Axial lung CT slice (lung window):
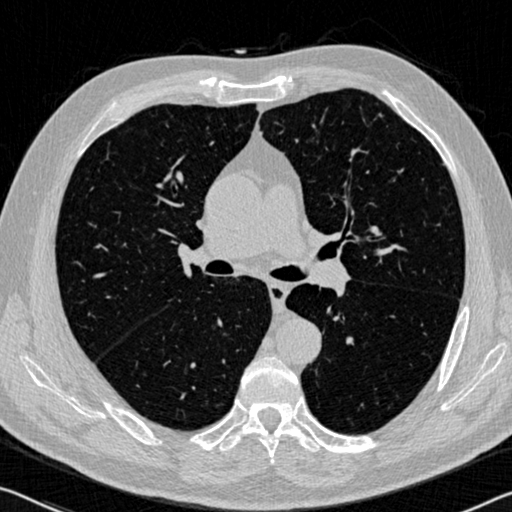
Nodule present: no